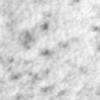
Label: no_change